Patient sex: M
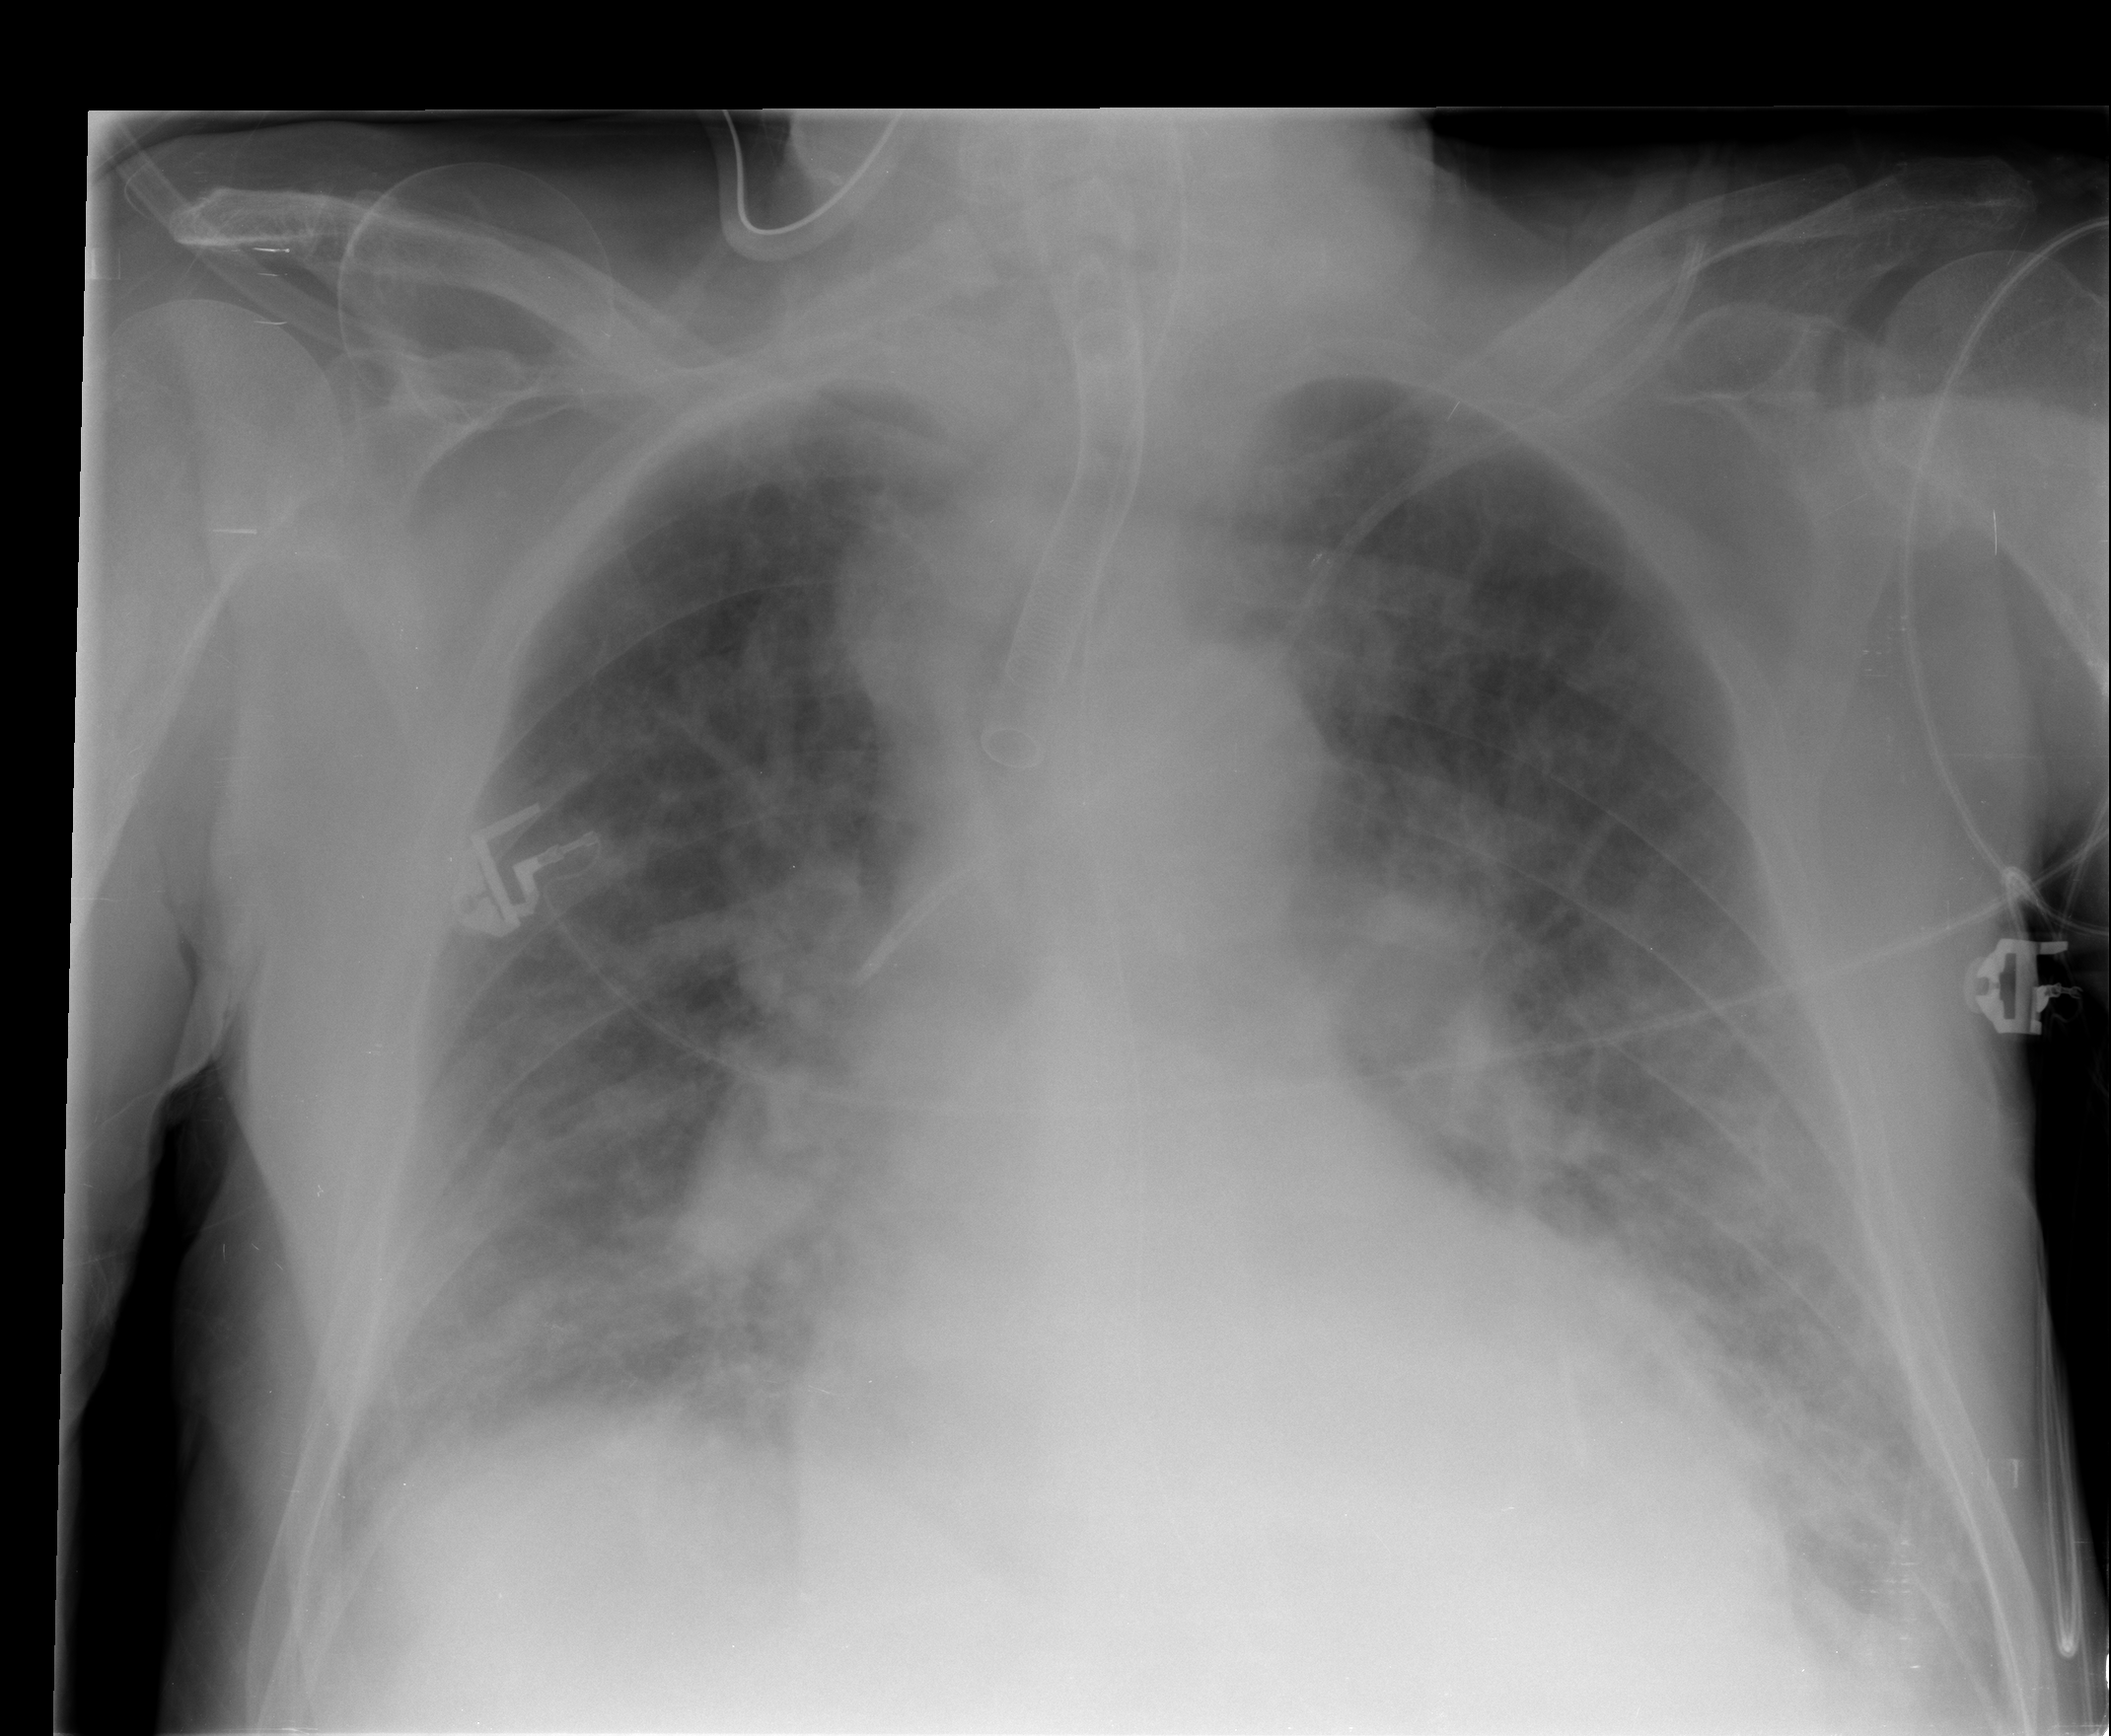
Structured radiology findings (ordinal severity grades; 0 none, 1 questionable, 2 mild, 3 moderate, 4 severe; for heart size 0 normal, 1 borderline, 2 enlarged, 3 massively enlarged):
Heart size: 2
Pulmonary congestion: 2
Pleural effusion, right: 2
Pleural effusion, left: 3
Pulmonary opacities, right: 3
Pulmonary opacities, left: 3
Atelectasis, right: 2
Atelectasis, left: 2